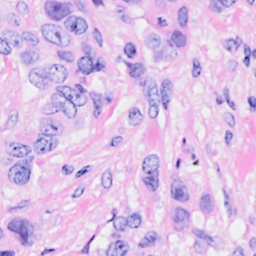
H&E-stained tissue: Breast